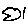
Label: fish